Question: I want to display table of student in "Class 1". User can change the information and update it into database. I want to update multiple rows at a time, but it ends up updating only 1 row (the last row). Please help me .. how should i change the code in order to update multiple rows at once, when i click on update. Thanks.
This is the code:
'''
<?php
define('DB_SERVER', 'localhost');
define('DB_USERNAME', 'root');
define('DB_PASSWORD', '');
define('DB_DATABASE', 'test');
$connection = mysql_connect(DB_SERVER, DB_USERNAME, DB_PASSWORD) or die(mysql_error());
$database = mysql_select_db(DB_DATABASE) or die(mysql_error());
mysql_set_charset("utf8", $connection);
?>
<form action='update.php' method='post'>
<table border='1'>
<?php
$result = mysql_query("SELECT * FROM student WHERE class = 1 ");
echo "<tr>";
echo "<td colspan='3'>CLASS 1</td>";
echo "</tr>";
while($row = mysql_fetch_array($result)){
echo "<tr>";
echo "<td><input type='hidden' name='id' value='".$row['id']."' /></td>";
echo "<td>name :<input type='text' name='name' value='".$row['name']."' /></td>";
echo "<td>Sex :<input type='text' name='sex' value='".$row['sex']."' /></td>";
echo "<td>Age :<input type='text' name='age' value='".$row['age']."' /></td>";
echo "</tr>";
}
echo "<input type='submit' name='update' value='UPDATE' />";
?>
<table>
</form>
<?php
if(isset($_POST['update'])){
$id = $_POST['id'];
$name= $_POST['name'];
$sex = $_POST['sex'];
$age = $_POST['age'];
mysql_query(" UPDATE student
SET name= '$name', sex='$sex', age='$age'
WHERE id = '$id' ");
header("location: update.php");
exit;
}
?>
'''

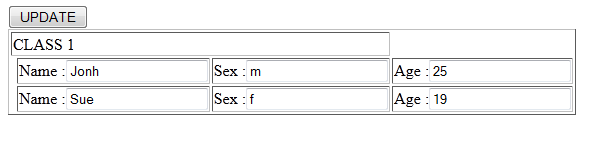
Answer: You need to use input arrays. So your inputs should look like this instead (notice the name attribute):
'''
echo "<td>Sex :<input type='text' name='name[]' value='".$row['name']."' /></td>";
'''
Then in PHP $_POST['name'] will be an array:
'''
foreach($_POST['name'] as $name){
'''
Hope this helps...